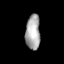
Tissue: lung
Cell type: Fibroblasts
Senescence score: 0.5686
Nuclear area (px): 500
Mean DAPI intensity: 168.368